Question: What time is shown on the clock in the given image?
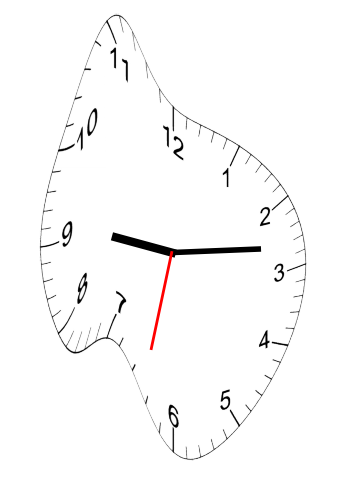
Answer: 09:13:32